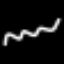
Label: squiggle